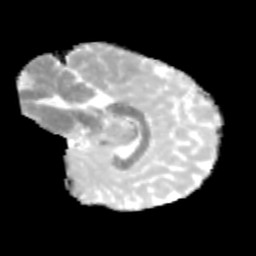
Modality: MD
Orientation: sagittal
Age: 10
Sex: male
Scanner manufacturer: siemens
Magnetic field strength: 3 T
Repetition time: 3.8 s
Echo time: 0.07 s